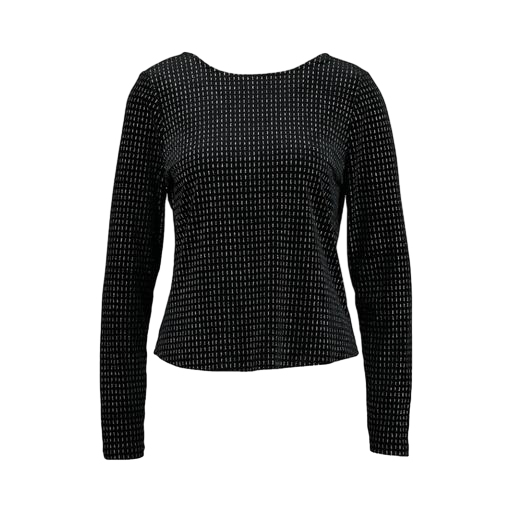
black long-sleeved polka-dot print, black flocked dot long sleeve, long-sleeve top, white background